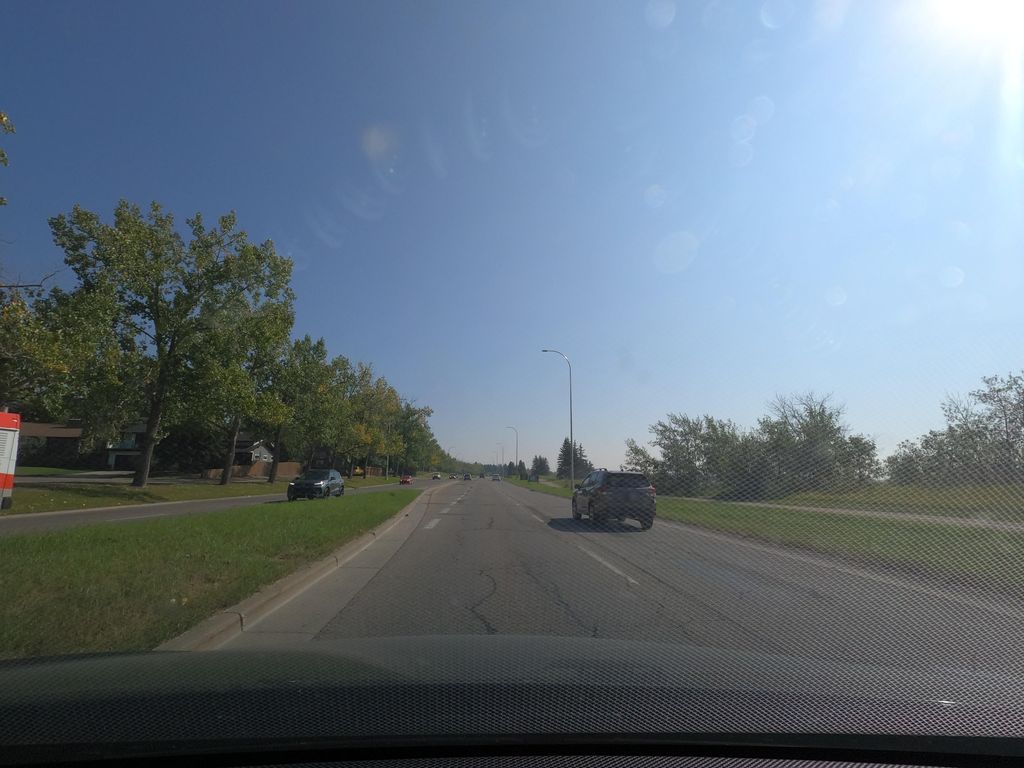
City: calgary